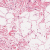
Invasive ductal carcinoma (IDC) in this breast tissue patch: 0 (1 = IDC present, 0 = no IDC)